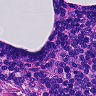
Metastatic tissue present: no